Question: I am displaying a vtkUNiformGrid in Paraview, which contains (besides other things) 3-component flow vector in each point. When I display the dataset with volume rendering, it displays just fines. However, when I add Arrow glyph to the very same data, they do show the same data but elsewhere, smaller and in multiple copies (9 in number). Perhaps an images shows better what I mean:

I am a bit at loss as to where to look. Did I screw something up? Other ideas?
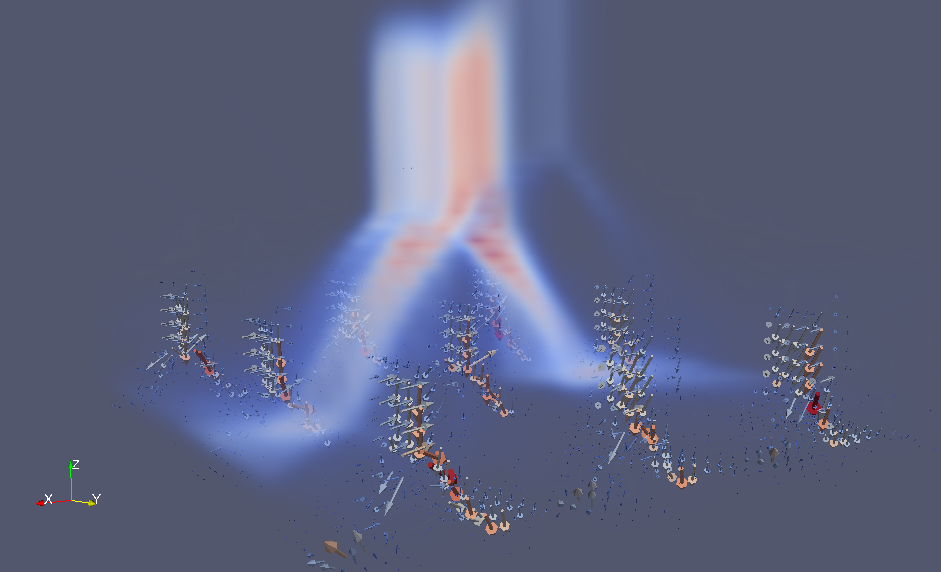
Answer: Just for the record, the cause was actually writing data into the 'vtkDoubleArray' in a wrong way -- the array has 3 components and the indices were actually 1/3 of what they should have been, with x/y/z values interspersed (that gives the 3x3 pattern in the lower third, as I realized); I was assuming the components were stored contiguously, which is apparently not the case.
The old code was something like this:
'''
auto flow=vtkSmartPointer<vtkDoubleArray>::New();
flow->SetNumberOfComponents(3);
auto grid=vtkSmartPointer<vtkUniformGrid>::New();
grid->SetDimensions(...);
grid->GetPointData()->AddArray(flow);
for(int i:{0,1,2}) flow->FillComponent(i,0);
for(ijk: ... /* traverses the grid, each point potentially more than once */ ){
vtkIdType dataId=grid->ComputePointId(ijk);
// XXX: this is what caused troubles:
double* f0=flow->GetPointer(dataId);
f[0]+=dx;
f[1]+=dy;
f[2]+=dz;
}
'''
The correct version of the loop body is:
'''
double f[3];
flow->GetTupleValue(dataId,f); // copy the data
f[0]+=dx;
f[1]+=dy;
f[2]+=dz;
flow->SetTupleValue(dataId,f);
'''
Both scalar and vector datasets are now matching: